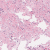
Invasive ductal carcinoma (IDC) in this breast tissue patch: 0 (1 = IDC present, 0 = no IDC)